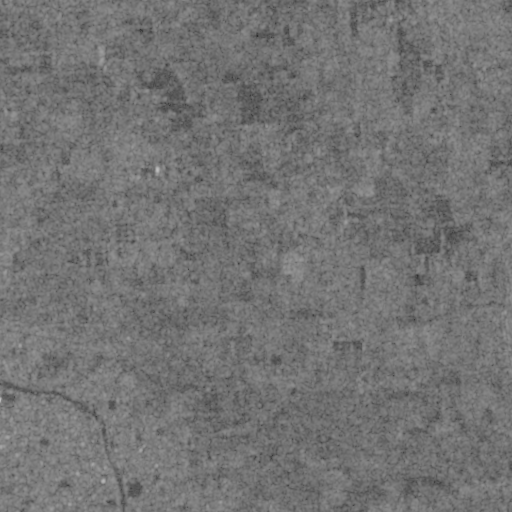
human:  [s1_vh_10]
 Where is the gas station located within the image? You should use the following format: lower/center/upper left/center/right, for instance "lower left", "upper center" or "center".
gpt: The gas station is located in the lower center of the image.
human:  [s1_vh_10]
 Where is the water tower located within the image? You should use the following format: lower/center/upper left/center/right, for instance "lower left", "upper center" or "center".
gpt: The water tower is located in the lower left of the image.
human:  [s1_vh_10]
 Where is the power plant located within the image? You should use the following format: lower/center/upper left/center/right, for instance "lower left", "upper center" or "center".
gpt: There is no power plant in the image.

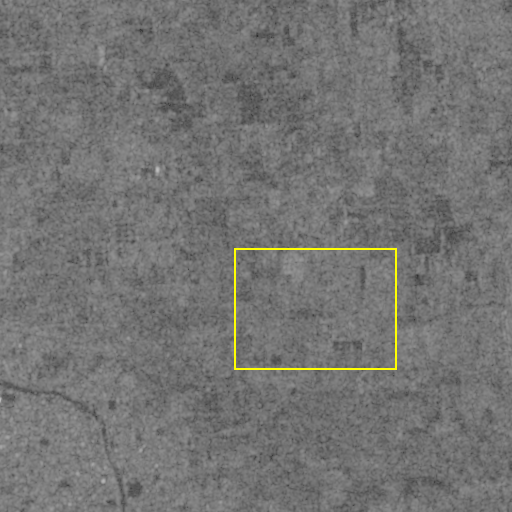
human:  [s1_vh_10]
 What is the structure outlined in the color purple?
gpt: There is no purple outline.
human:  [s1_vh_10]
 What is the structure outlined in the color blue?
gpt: There is no structure outlined in blue.